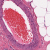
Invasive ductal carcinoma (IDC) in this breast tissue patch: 0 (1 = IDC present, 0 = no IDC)